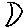
Label: moon